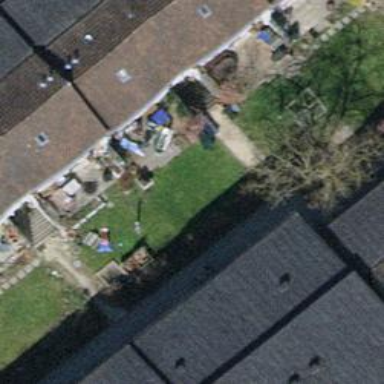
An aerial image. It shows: Building with tile roof.